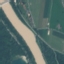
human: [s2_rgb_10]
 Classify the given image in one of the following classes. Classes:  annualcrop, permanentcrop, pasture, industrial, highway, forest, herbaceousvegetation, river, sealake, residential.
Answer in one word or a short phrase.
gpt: River